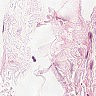
Metastatic tissue present: no